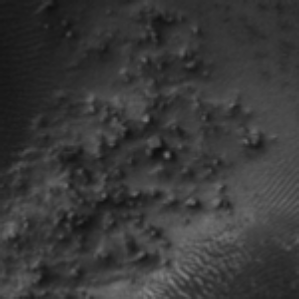
Label: frost